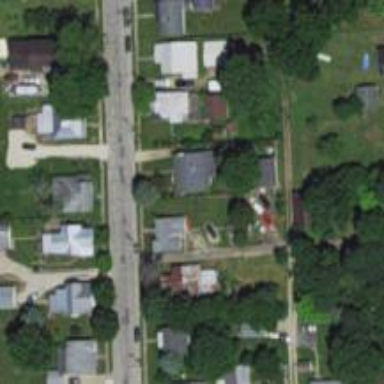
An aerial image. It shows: Alley classified as service road.